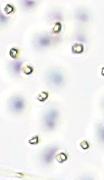
Label: Phaeocystis